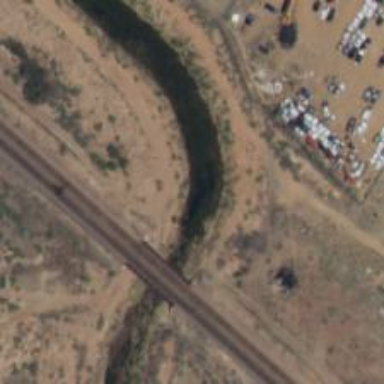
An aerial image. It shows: Bridge over railway line.